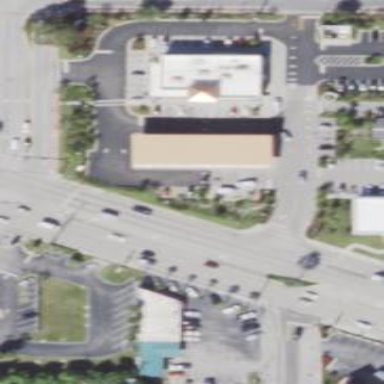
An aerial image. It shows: Retail area.